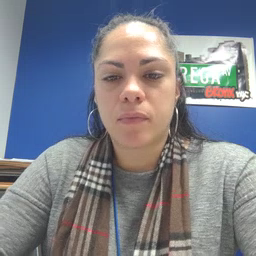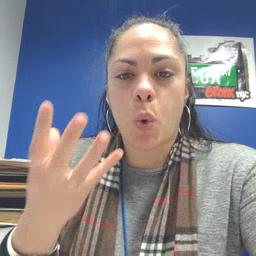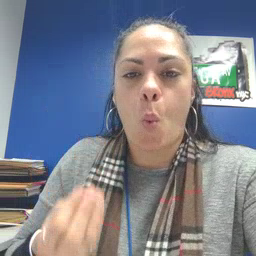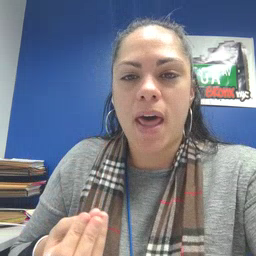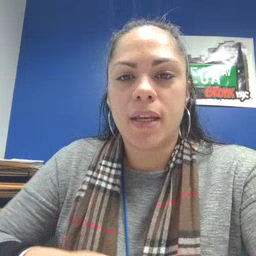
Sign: wet